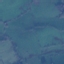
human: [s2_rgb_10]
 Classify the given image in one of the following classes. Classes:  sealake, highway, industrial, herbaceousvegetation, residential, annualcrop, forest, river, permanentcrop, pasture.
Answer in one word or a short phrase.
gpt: Pasture